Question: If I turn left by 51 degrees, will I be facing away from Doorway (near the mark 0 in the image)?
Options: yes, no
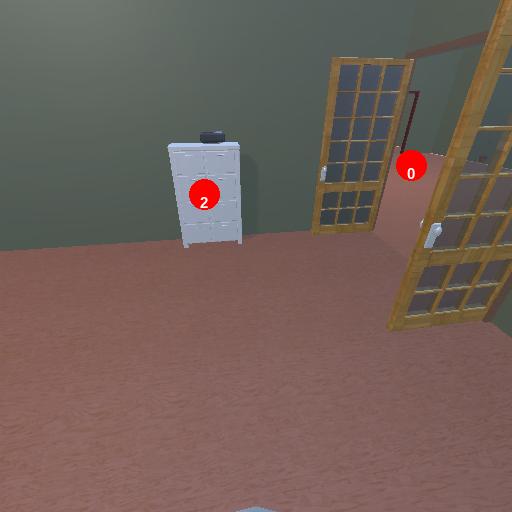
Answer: yes